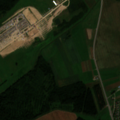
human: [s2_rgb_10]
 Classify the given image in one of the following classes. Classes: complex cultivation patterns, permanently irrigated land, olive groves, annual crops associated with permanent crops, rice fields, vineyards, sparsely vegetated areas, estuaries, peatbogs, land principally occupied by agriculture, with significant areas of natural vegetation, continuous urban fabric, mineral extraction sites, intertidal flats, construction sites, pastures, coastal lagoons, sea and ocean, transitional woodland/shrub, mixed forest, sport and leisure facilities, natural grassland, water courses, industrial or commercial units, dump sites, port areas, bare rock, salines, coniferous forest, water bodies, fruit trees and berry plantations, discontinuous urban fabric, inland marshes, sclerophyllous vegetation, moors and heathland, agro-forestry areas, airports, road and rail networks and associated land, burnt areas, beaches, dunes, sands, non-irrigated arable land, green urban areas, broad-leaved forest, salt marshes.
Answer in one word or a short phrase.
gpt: industrial or commercial units, non-irrigated arable land, pastures, complex cultivation patterns, mixed forest